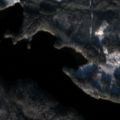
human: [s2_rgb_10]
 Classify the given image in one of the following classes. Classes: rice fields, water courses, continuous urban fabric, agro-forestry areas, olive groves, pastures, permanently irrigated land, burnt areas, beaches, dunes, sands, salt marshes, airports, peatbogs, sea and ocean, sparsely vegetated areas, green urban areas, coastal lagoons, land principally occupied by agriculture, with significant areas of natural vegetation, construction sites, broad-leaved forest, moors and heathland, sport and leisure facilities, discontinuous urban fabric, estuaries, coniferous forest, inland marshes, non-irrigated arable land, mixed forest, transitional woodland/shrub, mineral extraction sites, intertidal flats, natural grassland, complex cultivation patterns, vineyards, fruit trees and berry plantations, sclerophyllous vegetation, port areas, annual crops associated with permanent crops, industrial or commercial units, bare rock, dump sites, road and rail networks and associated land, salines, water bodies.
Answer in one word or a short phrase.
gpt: coniferous forest, mixed forest, water bodies